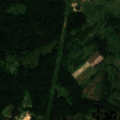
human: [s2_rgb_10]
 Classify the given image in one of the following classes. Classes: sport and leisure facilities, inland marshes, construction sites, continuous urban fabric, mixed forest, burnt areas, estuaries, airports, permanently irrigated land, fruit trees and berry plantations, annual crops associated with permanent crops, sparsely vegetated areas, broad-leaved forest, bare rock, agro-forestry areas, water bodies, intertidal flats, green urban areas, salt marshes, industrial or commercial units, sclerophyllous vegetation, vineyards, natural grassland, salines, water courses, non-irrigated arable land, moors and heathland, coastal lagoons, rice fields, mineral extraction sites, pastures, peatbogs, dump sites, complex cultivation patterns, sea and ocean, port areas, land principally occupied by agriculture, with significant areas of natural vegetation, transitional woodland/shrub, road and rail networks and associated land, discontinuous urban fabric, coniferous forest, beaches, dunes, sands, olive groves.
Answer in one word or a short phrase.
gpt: complex cultivation patterns, land principally occupied by agriculture, with significant areas of natural vegetation, mixed forest, inland marshes